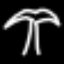
Label: palm tree